Interaction volume radius: 10 \u00c5
Interaction volume height: 15 \u00c5
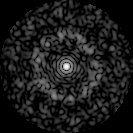
Disorder parameter: 0.8342